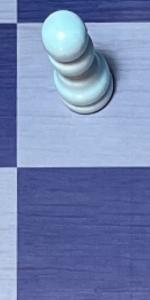
Label: Empty